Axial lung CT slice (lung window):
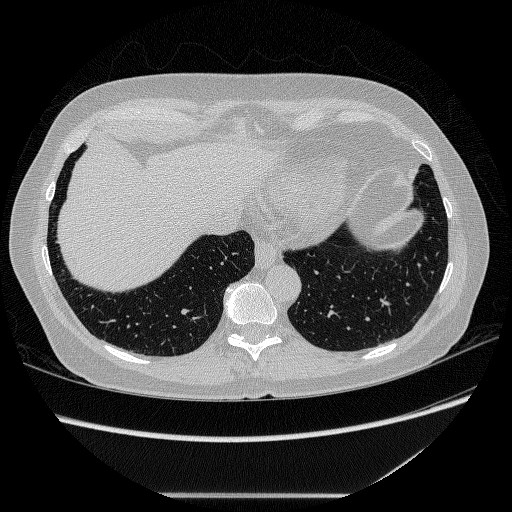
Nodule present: no